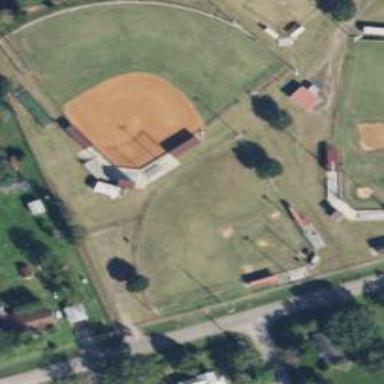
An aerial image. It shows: Softball pitch for leisure sports.